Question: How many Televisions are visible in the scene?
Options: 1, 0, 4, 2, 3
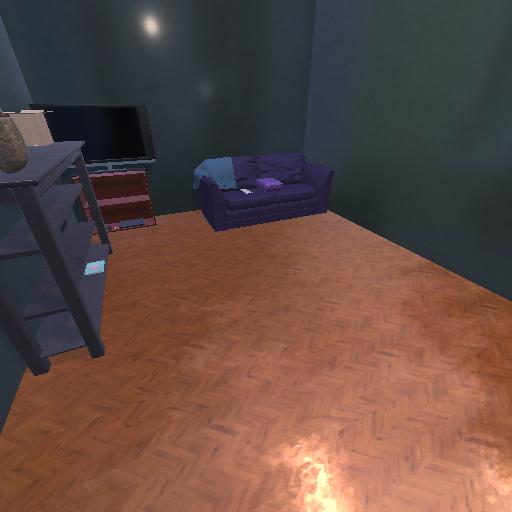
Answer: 1